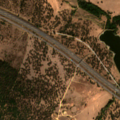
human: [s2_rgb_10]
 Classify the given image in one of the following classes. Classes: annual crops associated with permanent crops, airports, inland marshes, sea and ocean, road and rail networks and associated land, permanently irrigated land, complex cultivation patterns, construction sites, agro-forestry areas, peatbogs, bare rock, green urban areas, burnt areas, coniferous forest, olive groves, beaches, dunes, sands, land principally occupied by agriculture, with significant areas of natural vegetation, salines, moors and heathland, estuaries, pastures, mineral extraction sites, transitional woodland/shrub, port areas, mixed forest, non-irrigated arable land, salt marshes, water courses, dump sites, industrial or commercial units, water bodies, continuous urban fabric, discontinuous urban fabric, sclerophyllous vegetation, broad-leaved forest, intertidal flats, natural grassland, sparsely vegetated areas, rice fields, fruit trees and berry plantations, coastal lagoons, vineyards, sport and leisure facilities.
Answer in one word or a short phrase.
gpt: pastures, agro-forestry areas, broad-leaved forest, transitional woodland/shrub